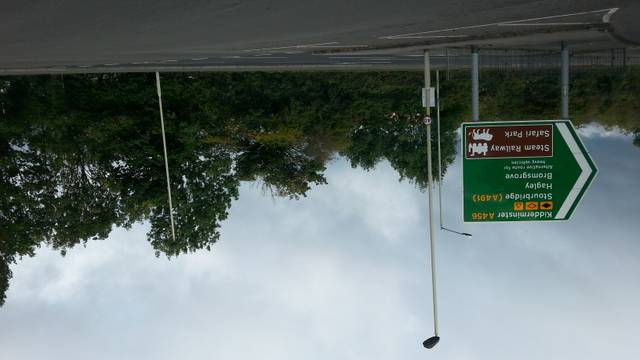
Region: United Kingdom
Coordinates: 52.444, -2.045